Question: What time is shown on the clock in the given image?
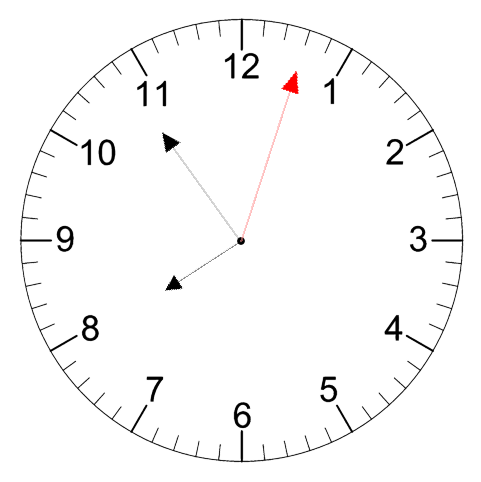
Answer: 07:54:03